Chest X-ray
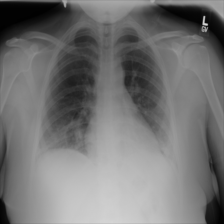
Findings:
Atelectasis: negative
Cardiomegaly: negative
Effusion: negative
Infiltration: positive
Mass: negative
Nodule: negative
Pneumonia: negative
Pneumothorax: negative
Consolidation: negative
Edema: negative
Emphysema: negative
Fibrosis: negative
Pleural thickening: negative
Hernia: negative